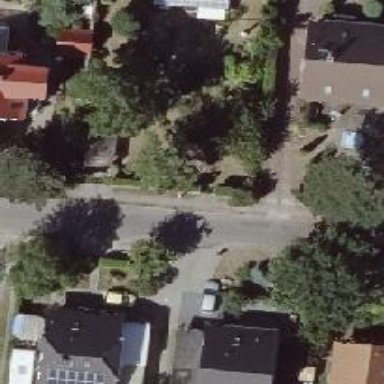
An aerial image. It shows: Residential road with asphalt surface. There is sidewalk on the left side.